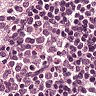
Metastatic tissue present: no